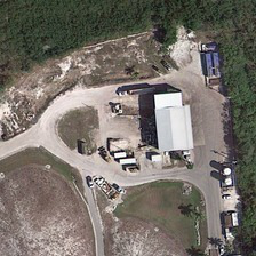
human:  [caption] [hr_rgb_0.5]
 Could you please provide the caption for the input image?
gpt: there is a gas station beside the road .

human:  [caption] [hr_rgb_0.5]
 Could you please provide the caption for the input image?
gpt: Come here to burn the car on the road.

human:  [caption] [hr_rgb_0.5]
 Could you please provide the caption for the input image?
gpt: There is a white roof, surrounded by several cars, surrounded by buildings and green trees.

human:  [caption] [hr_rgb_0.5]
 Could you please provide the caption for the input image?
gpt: The white roof of the building is surrounded by several cars, surrounded by buildings and green trees.

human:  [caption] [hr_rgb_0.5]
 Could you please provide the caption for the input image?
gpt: Come here to refuel the cars on the road.